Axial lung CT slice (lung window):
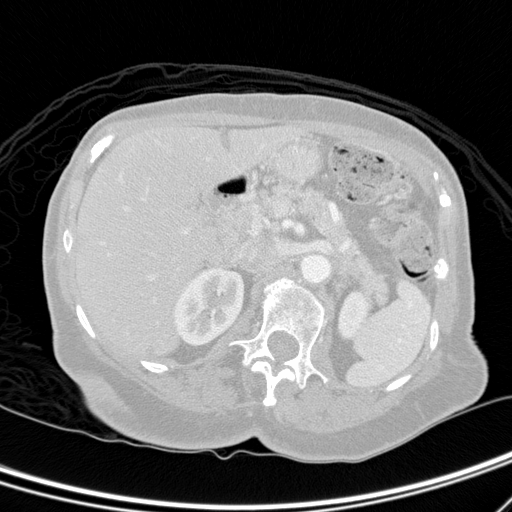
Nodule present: no